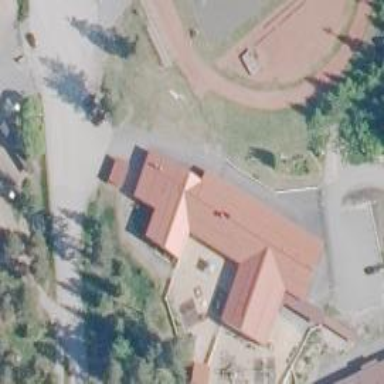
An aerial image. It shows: Kindergarten building.